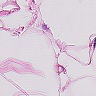
Metastatic tissue present: no